Question: I need to create custom heat map as illustrated in the attached figure. It is different from a conventional heat map in the sense that I want it to use two color gradients, one for positive values and one for negative values.

As shown in the attached figure, I would like one color to depict the intensity of the values that are positive (or ideally above a certain threshold) and another color to depict the intensity of the values that are negative (alternatively, below the threshold).
A little background: I have a binary choice set, one option is to be preferred for a certain range of data while the other is preferred for the remaining data. I want to provide a visual aid that will depict which option/choice is better for the different combinations of data but I want the visual aid to also provide the scale of "betterness" that one option has over the other for that instance. So the color would tell which option to pick while the intensity of the color with tell how much better is that option compared to the other.
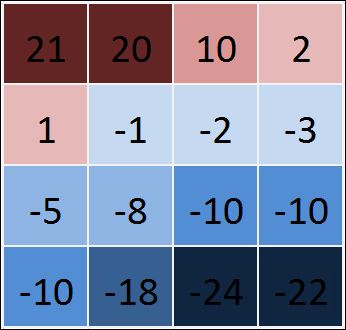
Answer: here is an example using 'ggplot2':
'''
# sample data
df <- data.frame(expand.grid(x = 1:4, y = 1:4), v = runif(16, -10, 10))
# plot
ggplot(df, aes(x, y, fill = v, label = sprintf("%.1f", v))) +
geom_tile() + geom_text() +
scale_fill_gradient2(low = "blue", high = "red")
'''